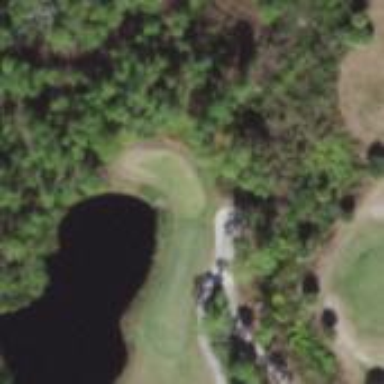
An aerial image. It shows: Golf cartpath that is also road path.